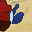
Label: 6